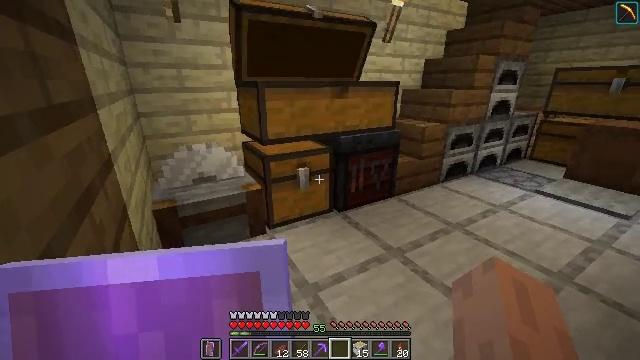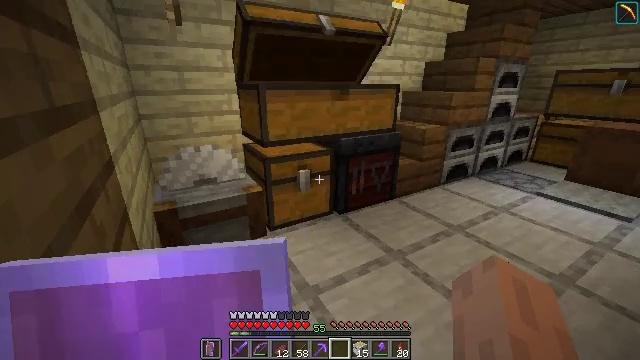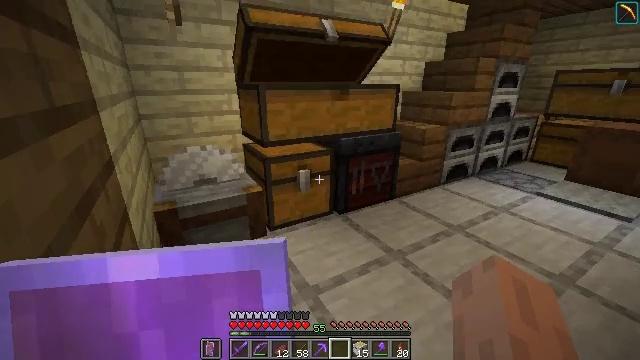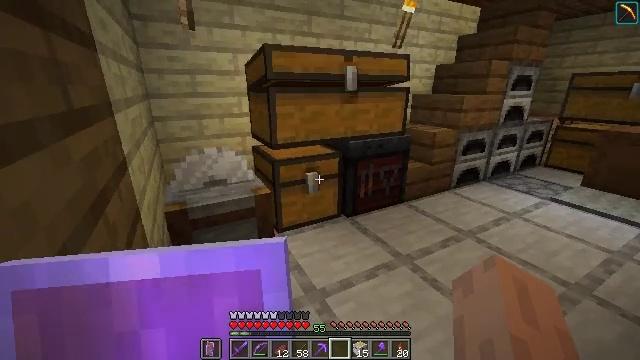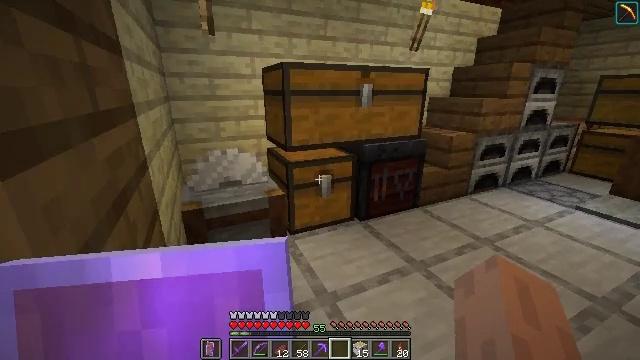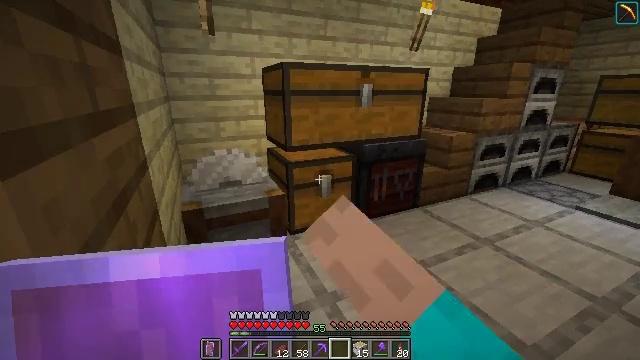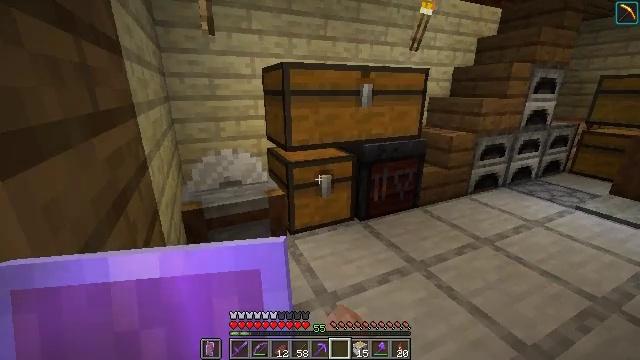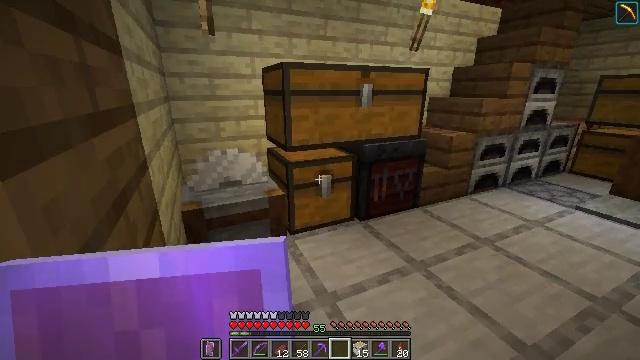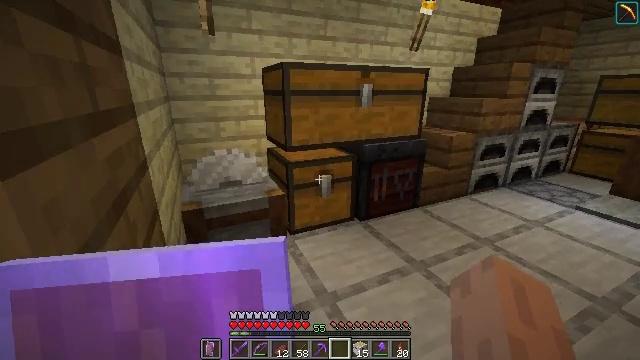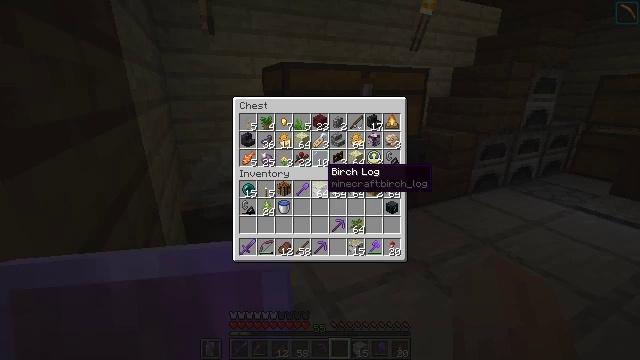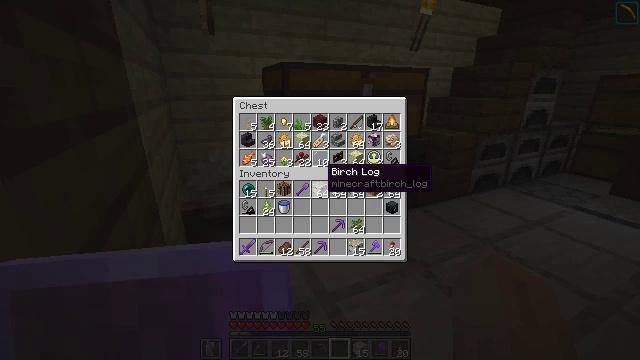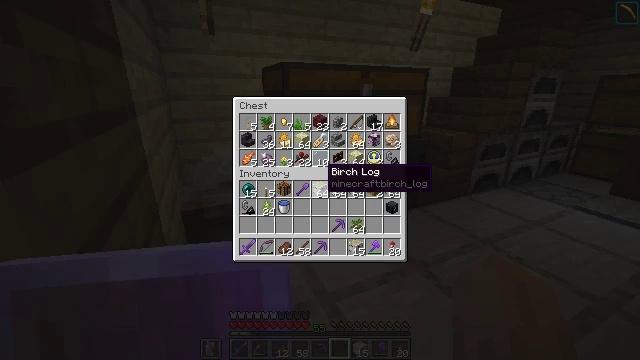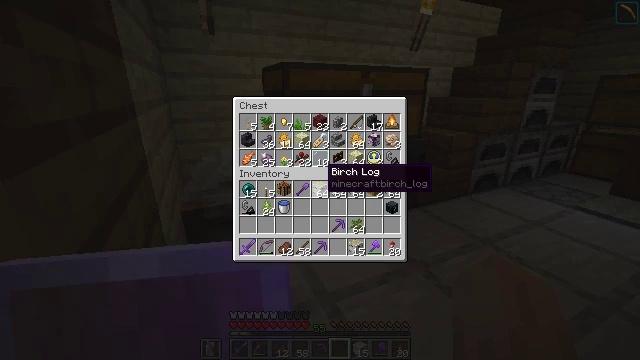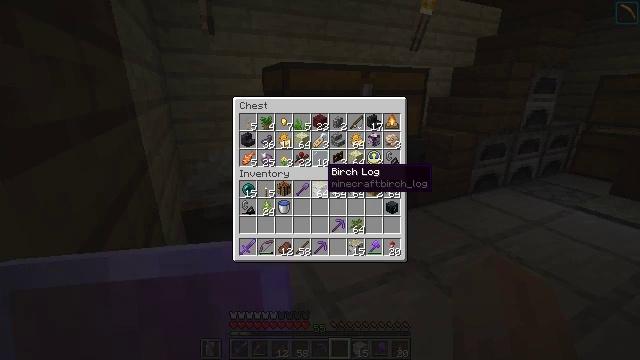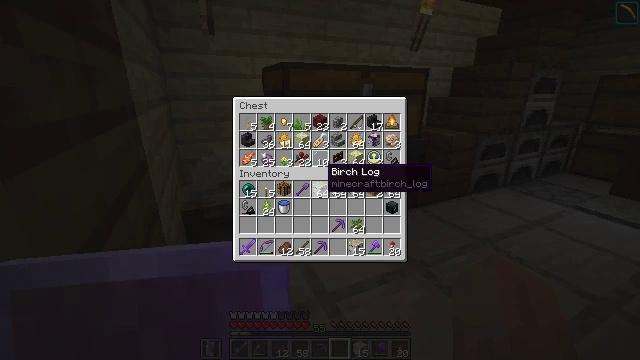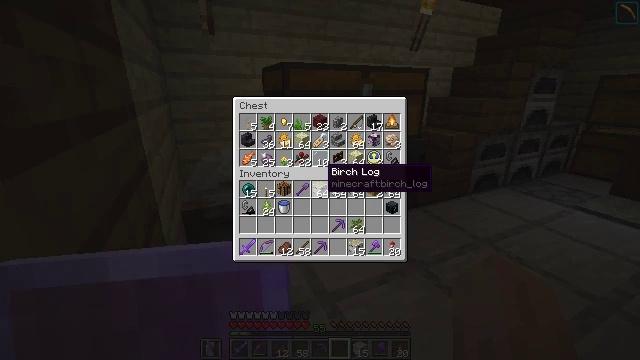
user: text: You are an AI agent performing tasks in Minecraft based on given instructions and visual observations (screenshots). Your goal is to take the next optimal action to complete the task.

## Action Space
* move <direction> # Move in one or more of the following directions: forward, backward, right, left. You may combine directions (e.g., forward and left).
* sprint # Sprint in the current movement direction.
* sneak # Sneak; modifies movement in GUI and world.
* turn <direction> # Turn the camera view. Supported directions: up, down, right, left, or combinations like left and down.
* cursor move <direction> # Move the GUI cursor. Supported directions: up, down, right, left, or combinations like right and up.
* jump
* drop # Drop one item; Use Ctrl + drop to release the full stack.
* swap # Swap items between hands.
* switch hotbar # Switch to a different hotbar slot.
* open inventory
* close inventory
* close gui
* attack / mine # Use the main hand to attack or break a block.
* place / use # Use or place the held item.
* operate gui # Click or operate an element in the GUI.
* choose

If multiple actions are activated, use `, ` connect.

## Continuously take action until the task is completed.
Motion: motion action
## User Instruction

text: Get a lead by crafting string and slimeball together.
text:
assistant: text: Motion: no_op
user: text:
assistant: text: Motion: no_op
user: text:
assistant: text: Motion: turn left
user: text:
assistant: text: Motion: turn left, use / place
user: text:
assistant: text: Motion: use / place
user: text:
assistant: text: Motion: use / place
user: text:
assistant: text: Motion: use / place
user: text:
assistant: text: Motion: no_op
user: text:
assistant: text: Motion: no_op
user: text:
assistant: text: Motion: no_op
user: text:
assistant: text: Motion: no_op
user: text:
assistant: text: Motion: no_op
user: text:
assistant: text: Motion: no_op
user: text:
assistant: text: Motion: no_op
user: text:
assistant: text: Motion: no_op
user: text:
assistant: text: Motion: no_op
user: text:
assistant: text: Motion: no_op
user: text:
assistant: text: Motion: turn right
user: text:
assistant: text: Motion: turn right
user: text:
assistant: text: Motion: turn right
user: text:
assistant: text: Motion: turn right
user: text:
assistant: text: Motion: no_op
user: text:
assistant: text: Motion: no_op
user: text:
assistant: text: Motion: no_op
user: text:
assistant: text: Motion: no_op
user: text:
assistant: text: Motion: no_op
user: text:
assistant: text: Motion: no_op
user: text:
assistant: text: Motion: no_op
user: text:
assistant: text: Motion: no_op
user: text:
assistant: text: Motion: no_op